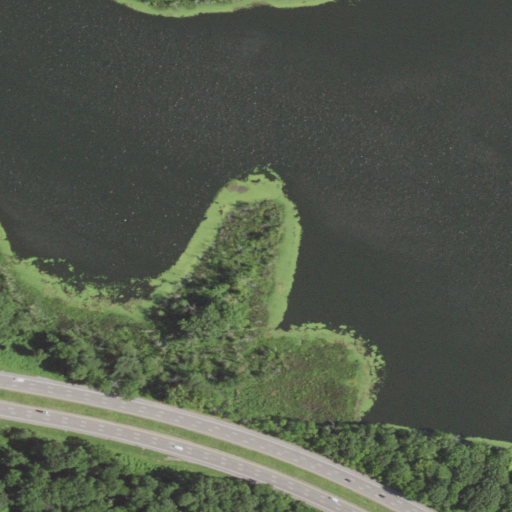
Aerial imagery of cape in New York named Cedar Point containing open water, deciduous forest, medium intensity development, low intensity development, woody wetlands, open development, grassland, high intensity development, herbaceous wetlands, evergreen forest, and pasture